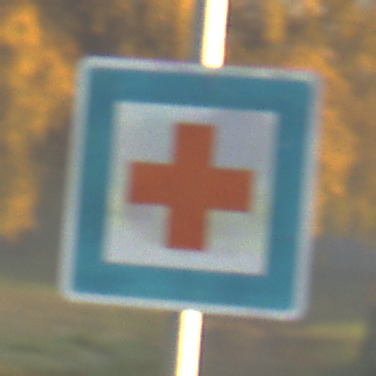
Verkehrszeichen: ErsteHilfe
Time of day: SunriseSunset
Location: Outdoor (Nature)
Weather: Clear
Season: NotSpecified
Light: Natural